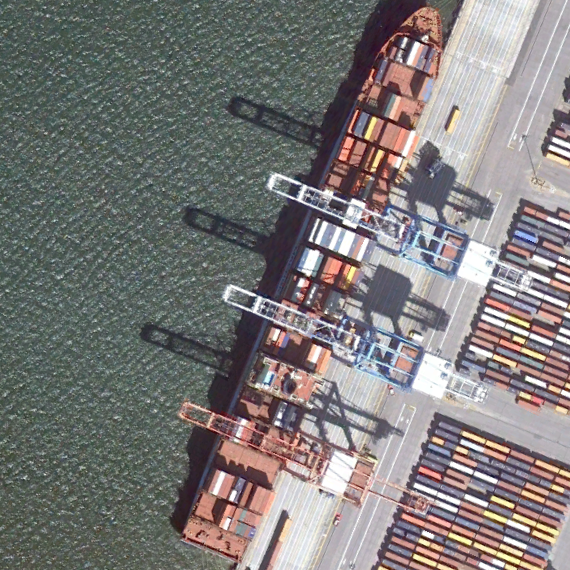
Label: Container_ship